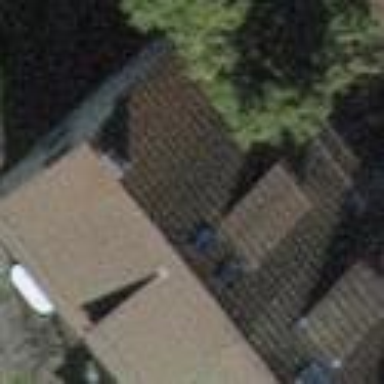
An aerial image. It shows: Building with tiled roof.